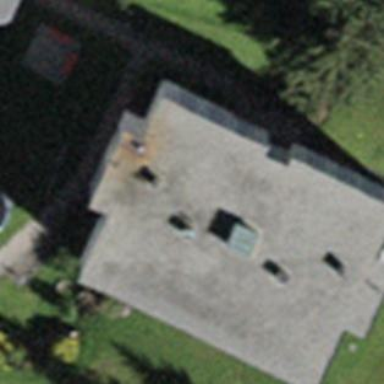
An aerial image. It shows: Flat-roofed building.